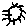
Label: sun